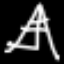
Label: The Eiffel Tower